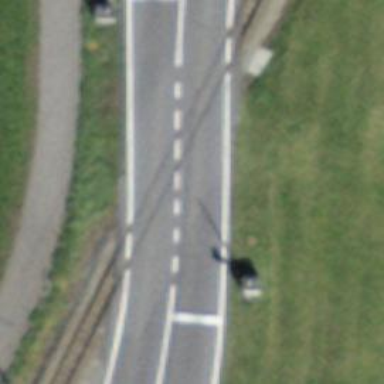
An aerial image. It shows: Level crossing with lights at the railway.